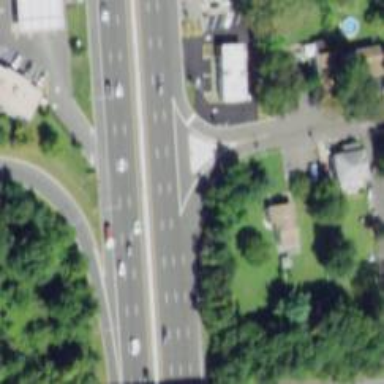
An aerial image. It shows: Trunk link highway.